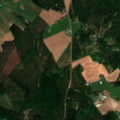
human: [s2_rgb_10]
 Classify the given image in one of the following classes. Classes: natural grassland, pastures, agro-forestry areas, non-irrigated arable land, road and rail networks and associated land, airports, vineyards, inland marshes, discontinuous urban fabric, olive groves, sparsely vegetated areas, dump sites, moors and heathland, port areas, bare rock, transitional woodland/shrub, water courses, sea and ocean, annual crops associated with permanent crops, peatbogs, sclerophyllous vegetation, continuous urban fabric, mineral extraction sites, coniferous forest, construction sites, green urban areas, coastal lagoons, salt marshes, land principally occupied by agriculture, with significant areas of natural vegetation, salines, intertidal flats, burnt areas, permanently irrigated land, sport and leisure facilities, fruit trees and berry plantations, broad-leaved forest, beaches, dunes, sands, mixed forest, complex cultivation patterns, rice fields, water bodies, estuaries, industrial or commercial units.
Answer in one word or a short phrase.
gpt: non-irrigated arable land, land principally occupied by agriculture, with significant areas of natural vegetation, broad-leaved forest, coniferous forest, mixed forest